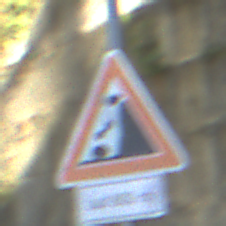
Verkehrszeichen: SteinschlagRechts
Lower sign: LaengeEinerStrecke5
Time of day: Midday
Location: Outdoor (Urban)
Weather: Clear
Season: NotSpecified
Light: Natural